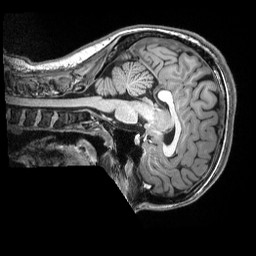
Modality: T1w
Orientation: sagittal
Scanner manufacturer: siemens
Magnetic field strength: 3 T
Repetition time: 2.5 s
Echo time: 0.00343 s